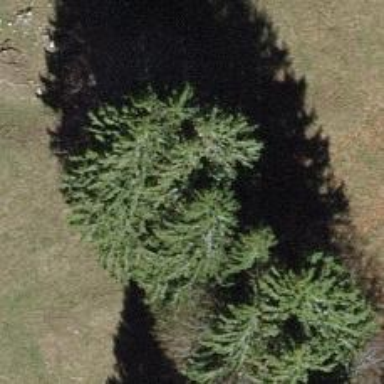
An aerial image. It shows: Evergreen needle-leaved tree in agricultural setting.